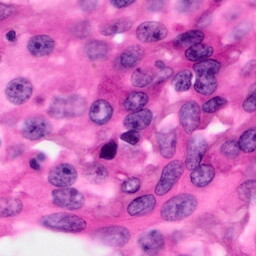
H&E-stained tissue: Pancreatic